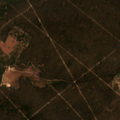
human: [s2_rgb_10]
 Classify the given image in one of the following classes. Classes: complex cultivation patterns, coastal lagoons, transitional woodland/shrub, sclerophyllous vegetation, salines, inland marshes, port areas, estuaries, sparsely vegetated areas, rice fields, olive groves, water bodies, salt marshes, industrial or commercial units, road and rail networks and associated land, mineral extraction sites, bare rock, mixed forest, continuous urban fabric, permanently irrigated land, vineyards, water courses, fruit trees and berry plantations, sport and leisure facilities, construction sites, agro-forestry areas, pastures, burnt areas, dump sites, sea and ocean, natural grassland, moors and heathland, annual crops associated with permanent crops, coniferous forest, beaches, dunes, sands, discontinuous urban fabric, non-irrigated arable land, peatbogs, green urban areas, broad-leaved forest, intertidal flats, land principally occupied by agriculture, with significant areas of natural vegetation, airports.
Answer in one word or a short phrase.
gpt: broad-leaved forest, transitional woodland/shrub